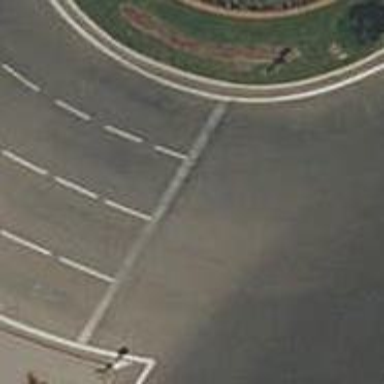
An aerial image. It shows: Road with traffic signals for signaling.